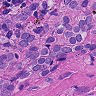
Metastatic tissue present: yes